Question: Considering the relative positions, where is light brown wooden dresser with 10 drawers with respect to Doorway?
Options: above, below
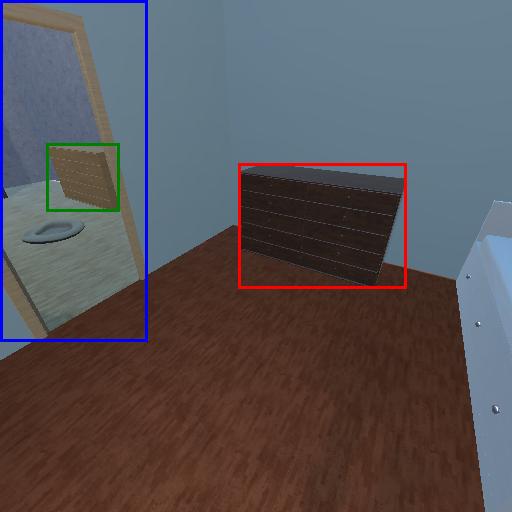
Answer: above